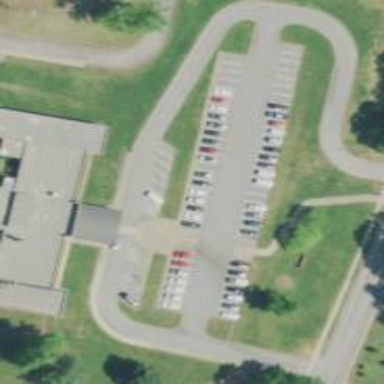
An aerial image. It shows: Parking space.